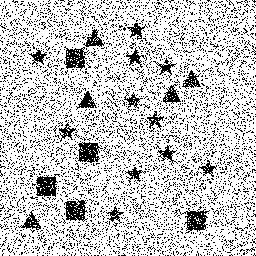
Squares: 5
Triangles: 5
Stars: 11
Total shapes: 21